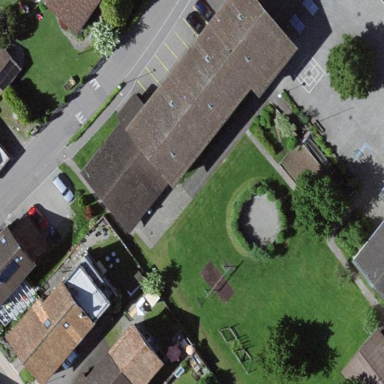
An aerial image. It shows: School.